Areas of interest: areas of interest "Commercial service"
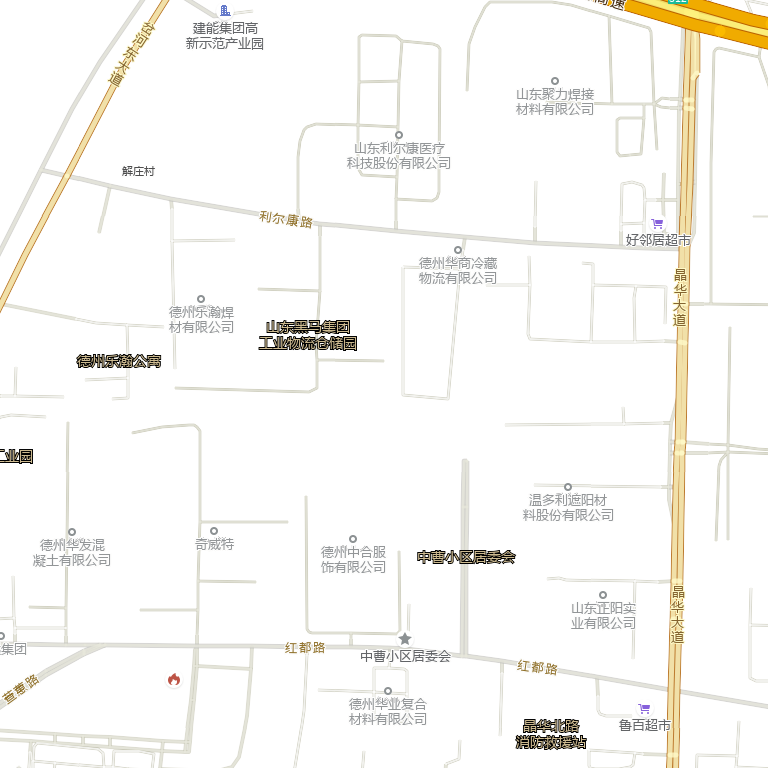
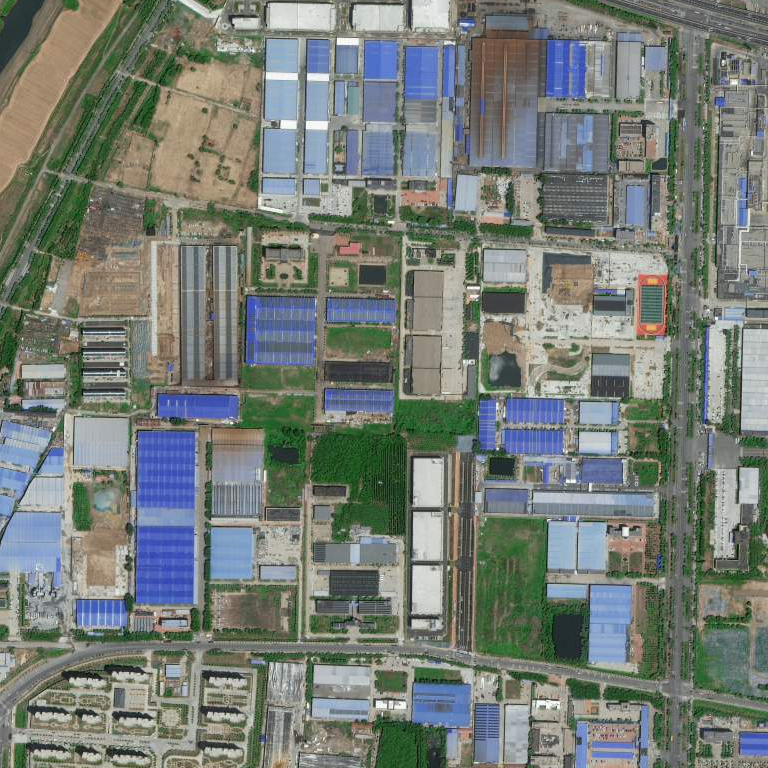